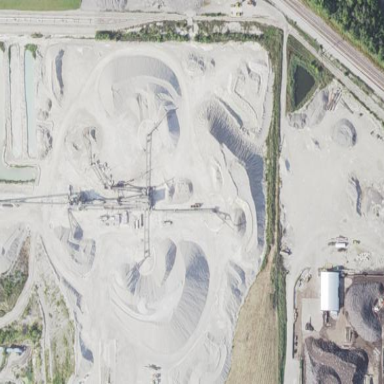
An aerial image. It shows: Quarry area.